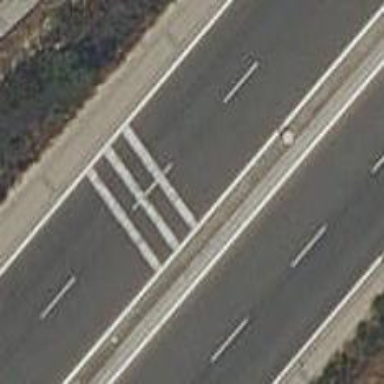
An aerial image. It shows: Rumble strip for traffic calming.